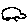
Label: car